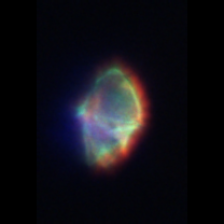
Taxon: Gyrodinium
Group: Dinoflagellates